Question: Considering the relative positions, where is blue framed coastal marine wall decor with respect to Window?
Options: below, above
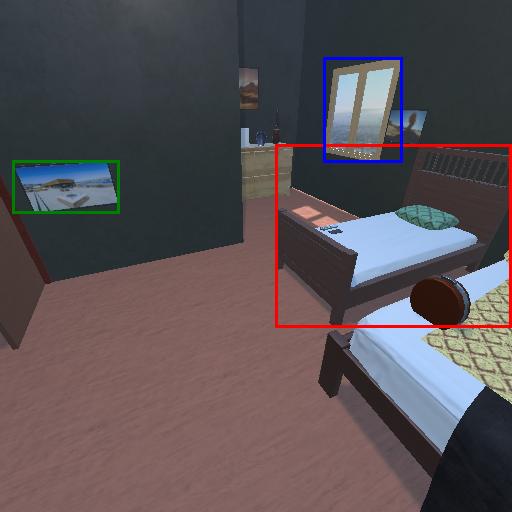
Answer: below